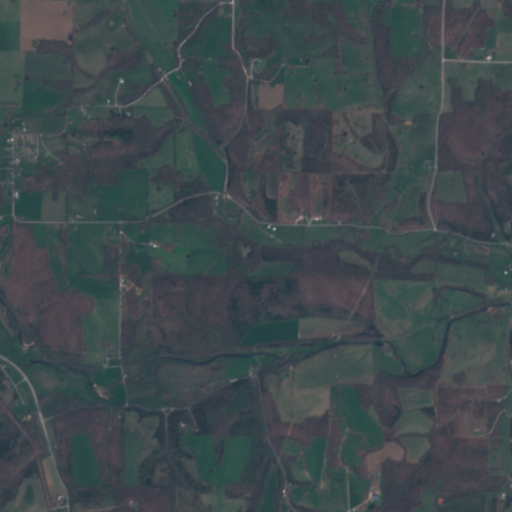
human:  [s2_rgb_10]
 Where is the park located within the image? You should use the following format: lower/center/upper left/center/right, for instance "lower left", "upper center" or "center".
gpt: The park is located in the upper left of the image.
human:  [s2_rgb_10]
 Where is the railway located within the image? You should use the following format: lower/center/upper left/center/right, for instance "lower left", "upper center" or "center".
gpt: The railway is located in the lower of the image.
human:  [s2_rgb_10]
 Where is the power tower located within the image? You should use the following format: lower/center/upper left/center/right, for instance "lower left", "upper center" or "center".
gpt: There is no power tower in the image.